Question: I have a grid . There is a RepositoryItemSearchLookUpEdit in the grid column stock_code. This lookupedit listing all products and when user keypress filtering products.

I want the change filter type. Example when i wrote "AB" in search textbox , grid must list just "ABSOLUT". So grid will filter this "AB%"
When I wrote "%AB" grid will be list all "AB" results in Products name.
How can i do this can anyone help me ?
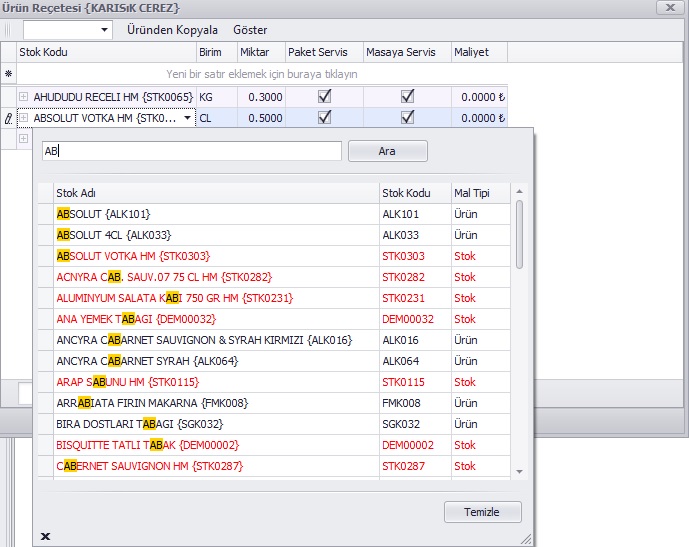
Answer: The <URL> property specifies how dropdown rows are filtered - using the 'Contains' or 'StartsWith' filter. By default, this property is set to PopupFilterMode.Default, which is equivalent to the 'Contains' filter. Thus, just set this property to 'PopupFilterMode.StartsWith'.